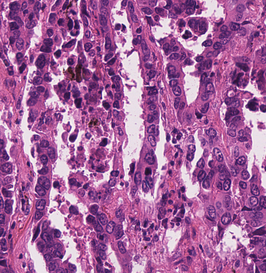
Tumor epithelial tissue: yes
Tumor-associated stroma tissue: yes
Normal tissue: no